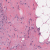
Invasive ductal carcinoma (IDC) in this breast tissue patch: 0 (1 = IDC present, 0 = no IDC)